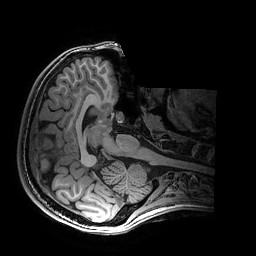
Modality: T1w
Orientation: axial
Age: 20
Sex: female
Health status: healthy
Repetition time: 2.53 s
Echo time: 0.0034 s